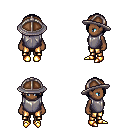
a pixel art fantasy rpg character, female body template, human, dark skin, steel chest armor, gold greaves, raven bangs hairstyle, chain helm, gold boots, four views (front, back, left, right), 2x2 character sprite sheet, small pixel art, hard edges, no anti-aliasing